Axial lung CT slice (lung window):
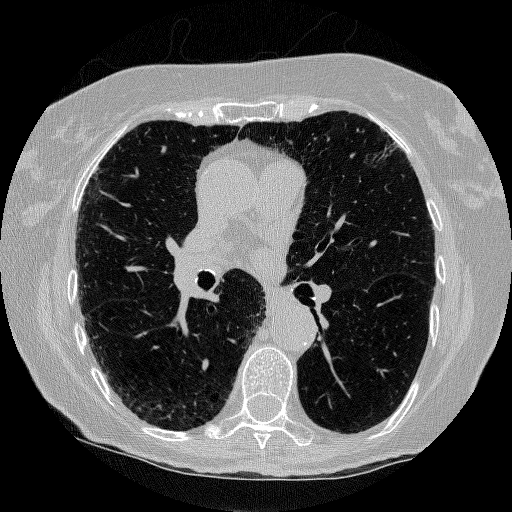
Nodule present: no